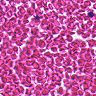
Metastatic tissue present: no